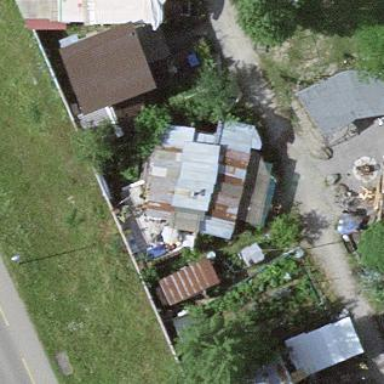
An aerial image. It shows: Hut.